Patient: sex M, age 47
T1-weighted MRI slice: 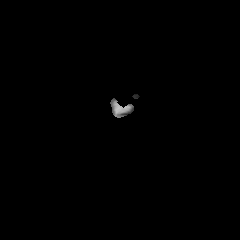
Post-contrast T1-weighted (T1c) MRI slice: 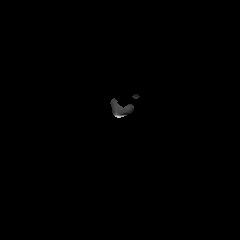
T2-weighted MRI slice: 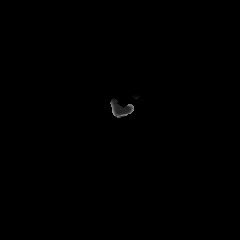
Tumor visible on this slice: no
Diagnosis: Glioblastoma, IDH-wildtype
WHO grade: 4